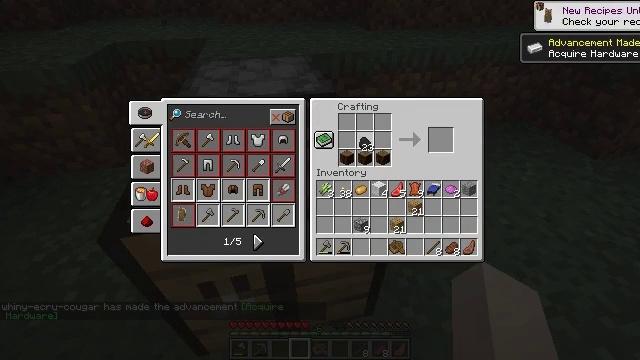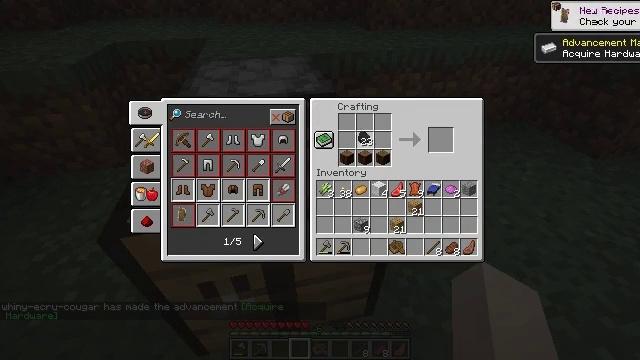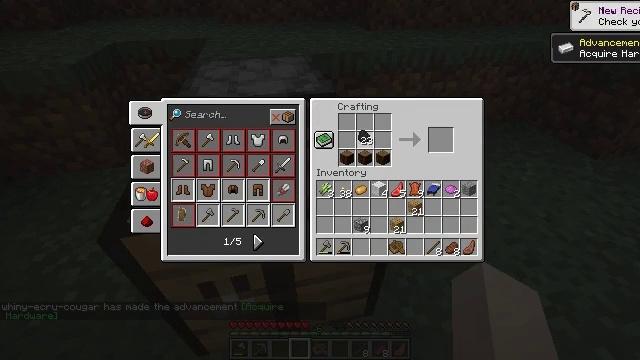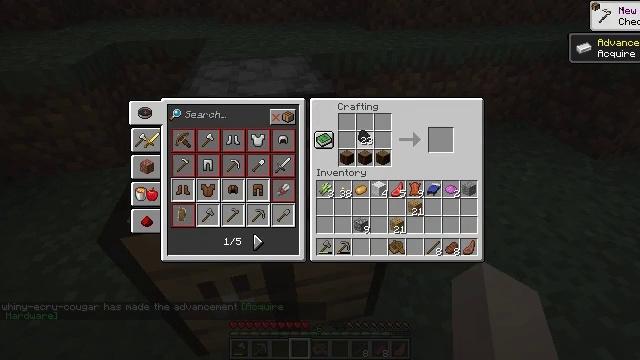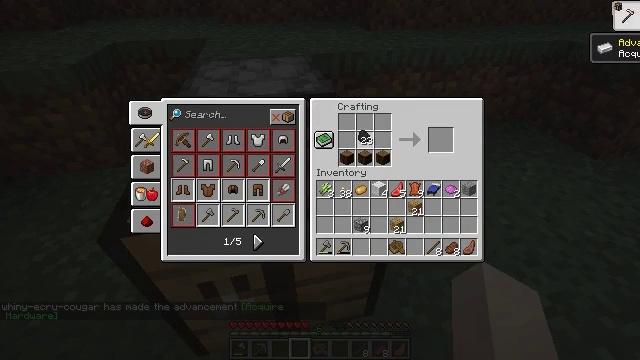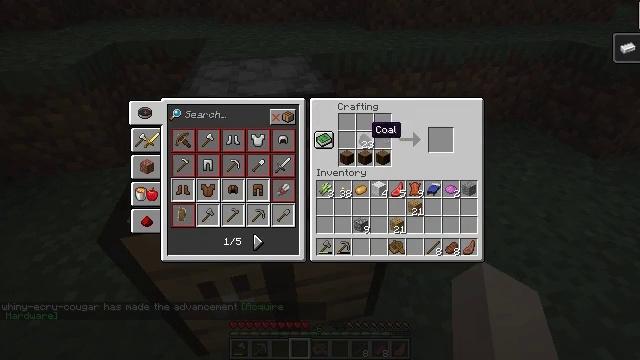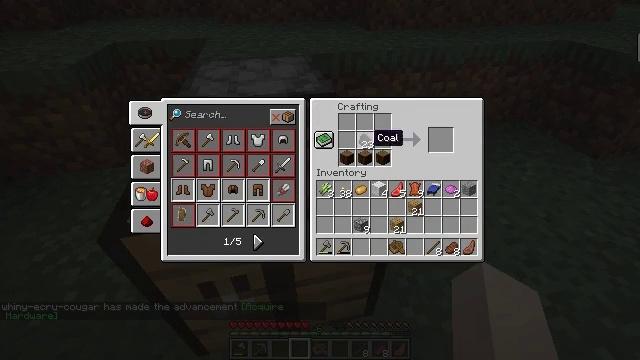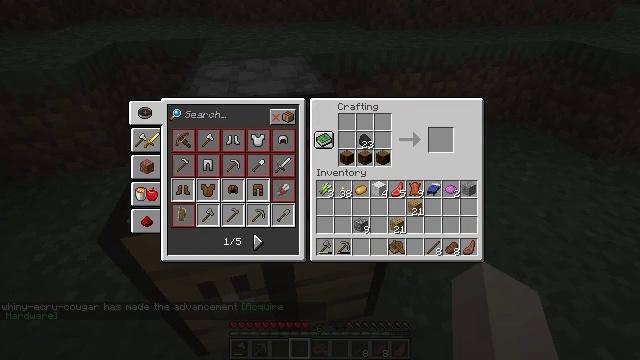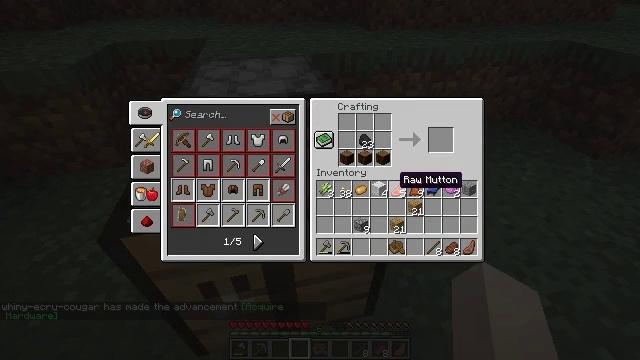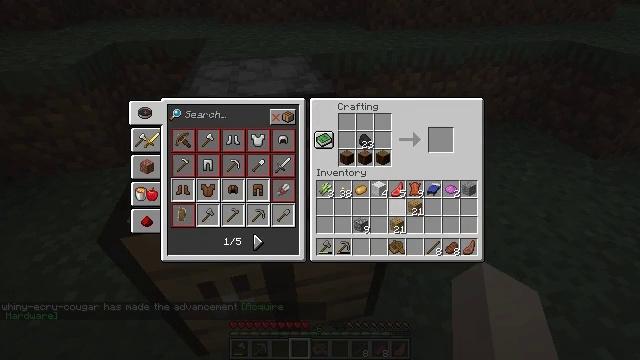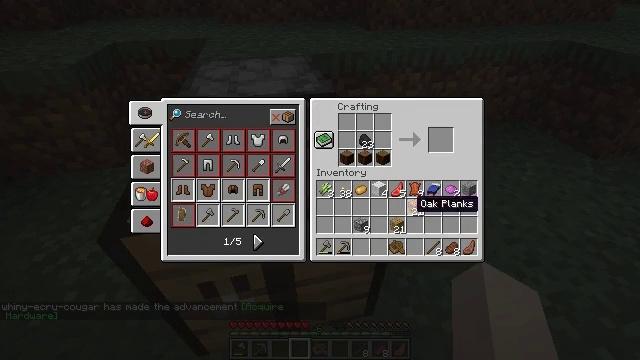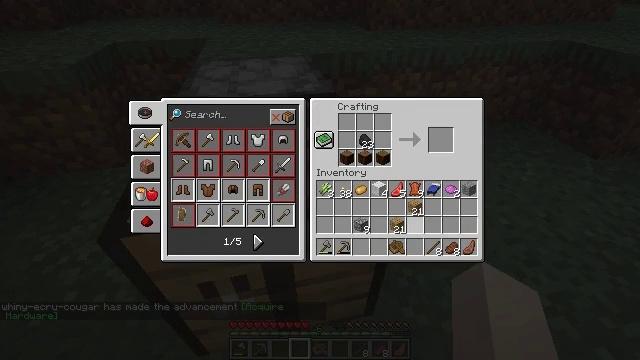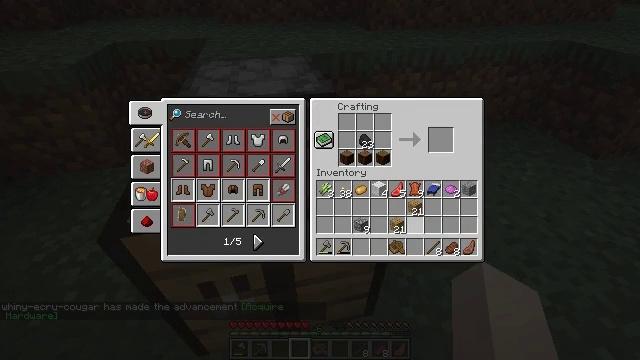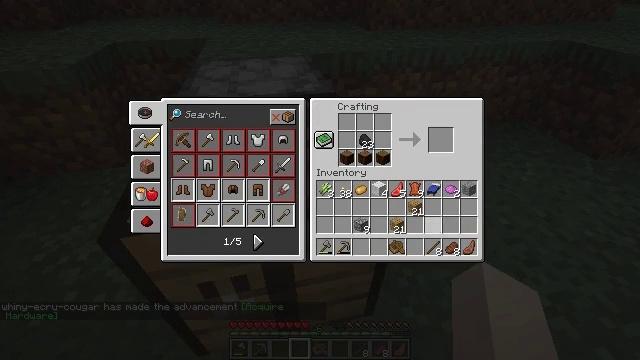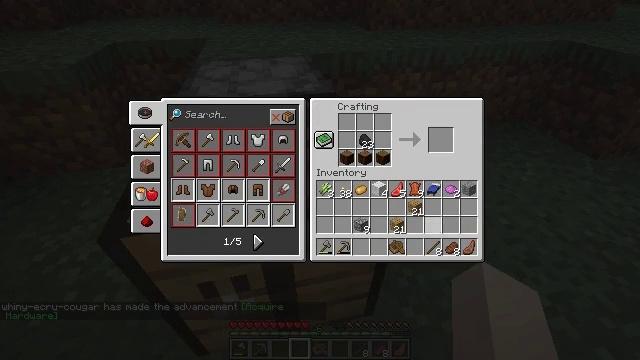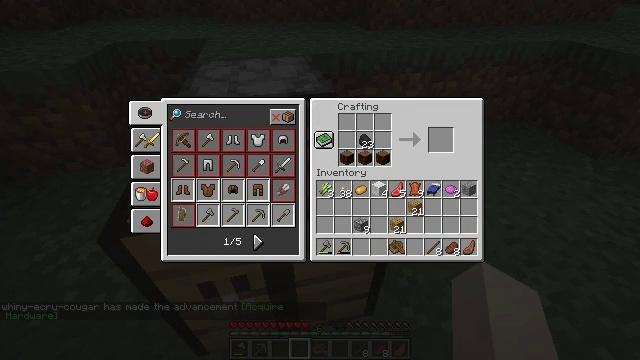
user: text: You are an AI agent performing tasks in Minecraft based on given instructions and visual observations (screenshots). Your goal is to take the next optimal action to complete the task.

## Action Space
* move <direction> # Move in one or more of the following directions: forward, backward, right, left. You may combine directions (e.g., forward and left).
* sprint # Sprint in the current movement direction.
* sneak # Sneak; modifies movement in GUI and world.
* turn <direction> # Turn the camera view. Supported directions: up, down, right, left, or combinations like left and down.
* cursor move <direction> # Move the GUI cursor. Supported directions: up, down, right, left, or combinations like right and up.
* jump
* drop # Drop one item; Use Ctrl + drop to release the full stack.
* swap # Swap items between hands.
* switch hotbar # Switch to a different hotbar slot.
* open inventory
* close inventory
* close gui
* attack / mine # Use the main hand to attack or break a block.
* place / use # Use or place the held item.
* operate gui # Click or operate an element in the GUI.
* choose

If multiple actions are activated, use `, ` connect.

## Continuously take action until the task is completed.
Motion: motion action
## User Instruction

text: Prepare to craft a campfire with the required materials.
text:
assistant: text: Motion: no_op
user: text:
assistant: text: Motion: no_op
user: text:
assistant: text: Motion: operate gui
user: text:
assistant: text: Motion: operate gui
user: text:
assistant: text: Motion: no_op
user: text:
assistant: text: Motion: cursor move down
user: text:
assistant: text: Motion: cursor move right and down
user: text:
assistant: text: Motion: cursor move right and down
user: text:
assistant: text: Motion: cursor move right and down
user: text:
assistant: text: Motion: cursor move right and down
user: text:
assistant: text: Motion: cursor move right and down
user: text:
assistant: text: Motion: cursor move right and down
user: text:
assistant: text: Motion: no_op
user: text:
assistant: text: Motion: no_op
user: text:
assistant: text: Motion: no_op
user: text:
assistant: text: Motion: no_op
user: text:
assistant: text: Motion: operate gui
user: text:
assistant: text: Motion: operate gui
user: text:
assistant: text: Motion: operate gui
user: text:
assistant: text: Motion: no_op
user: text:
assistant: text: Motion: no_op
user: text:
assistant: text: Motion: cursor move up
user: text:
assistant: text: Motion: cursor move left and up
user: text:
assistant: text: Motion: cursor move left and up
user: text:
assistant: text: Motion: cursor move left and up
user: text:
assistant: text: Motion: no_op
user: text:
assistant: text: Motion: no_op
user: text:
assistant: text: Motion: no_op
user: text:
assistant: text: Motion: no_op
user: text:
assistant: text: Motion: no_op